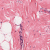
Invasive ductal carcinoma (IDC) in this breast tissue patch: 0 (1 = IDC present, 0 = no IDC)